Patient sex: F
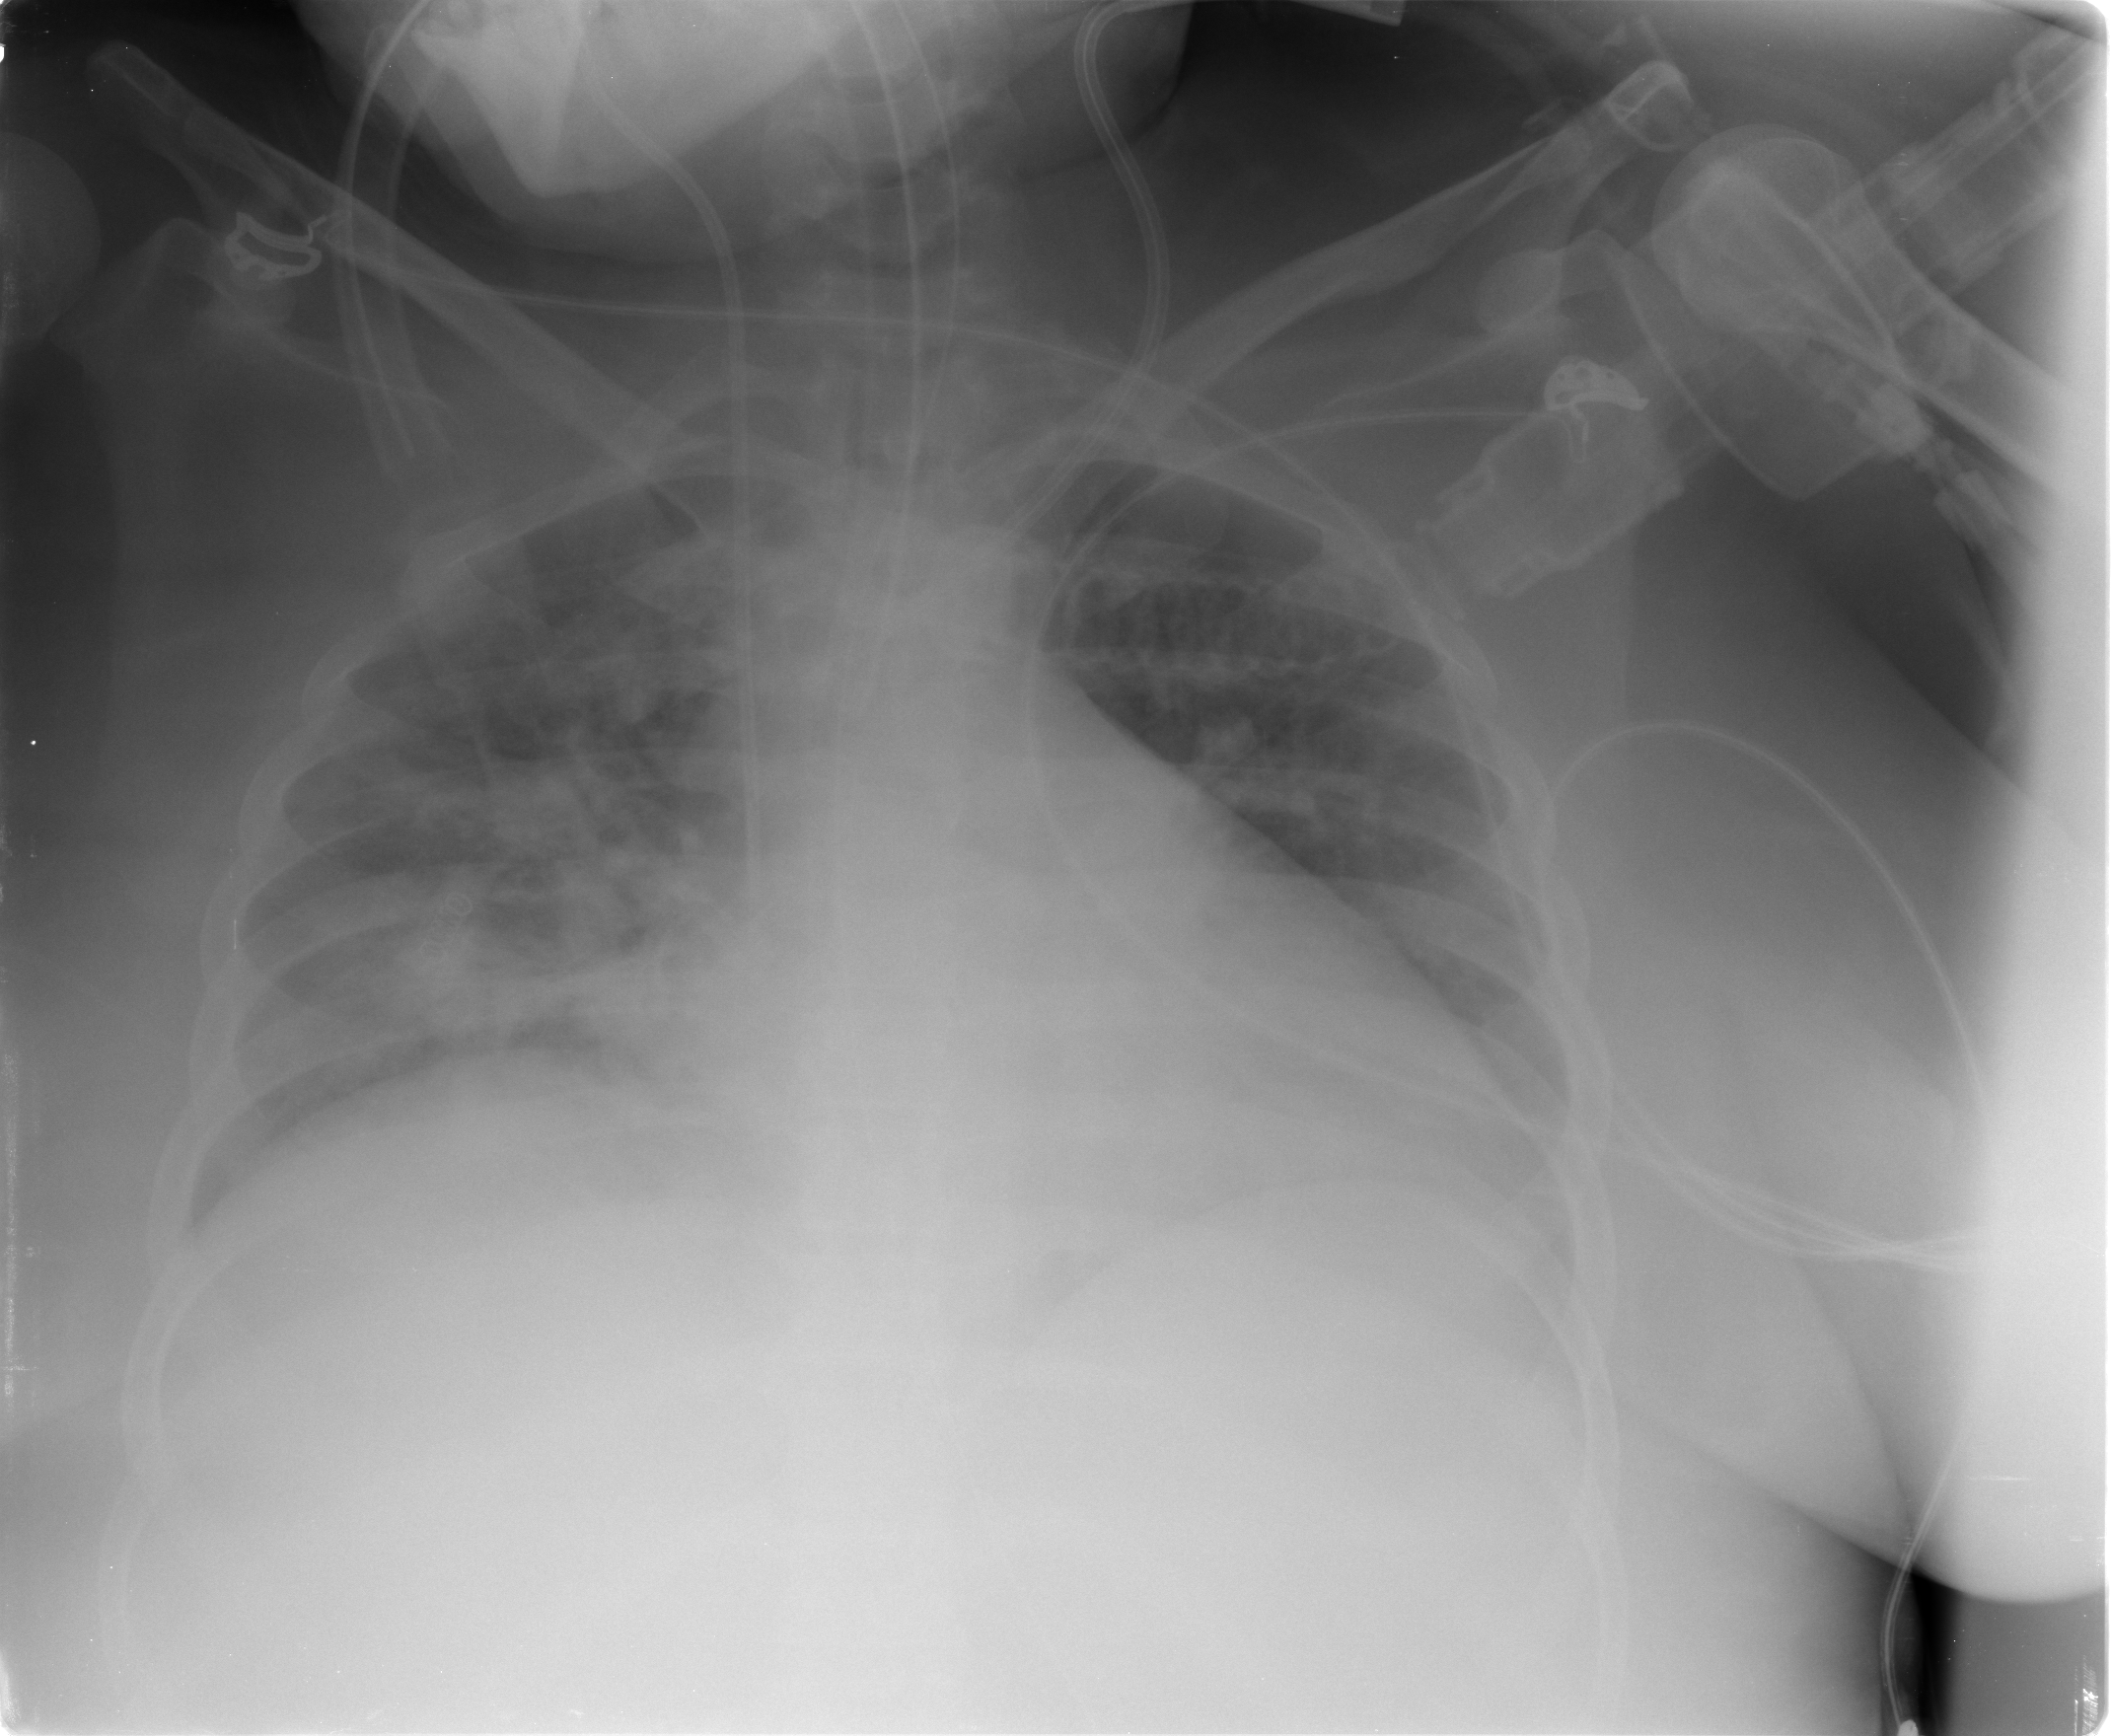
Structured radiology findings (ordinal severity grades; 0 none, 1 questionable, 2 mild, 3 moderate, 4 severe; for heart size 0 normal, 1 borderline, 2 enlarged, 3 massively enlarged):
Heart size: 0
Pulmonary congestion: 3
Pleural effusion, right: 2
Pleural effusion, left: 2
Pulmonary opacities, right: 3
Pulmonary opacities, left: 1
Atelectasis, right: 2
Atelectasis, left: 2